Question: I need to implement a "Loading..." alert view while doing some background processing in my app.
example:

I know I can create such view myself, but I was wondering if there's any drop-in I can use that support some cool animation and the likes, may save me some valuable time.
Thanks
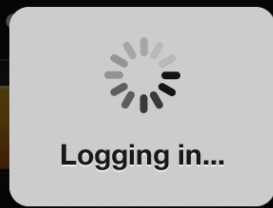
Answer: I use and recommend MBProgressHUD.
<URL>